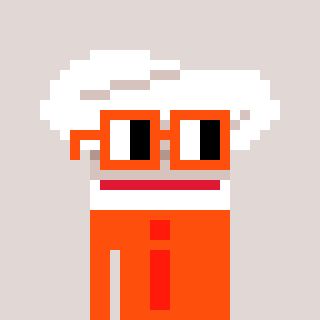
a pixel art character with square orange glasses, a chef hat-shaped head and a orange-colored body on a warm background